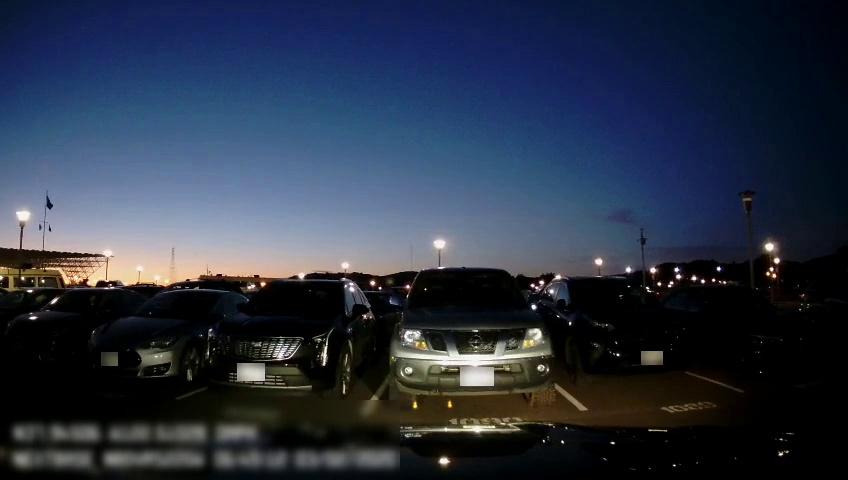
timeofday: Night
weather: Other
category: Drivable Space
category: Vehicles | SUV
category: Vehicles | Car
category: Vehicles | SUV
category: Vehicles | Truck
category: Vehicles | SUV
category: Vehicles | Car
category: Vehicles | Car
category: Vehicles | Car
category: Vehicles | Other LV
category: Vehicles | SUV